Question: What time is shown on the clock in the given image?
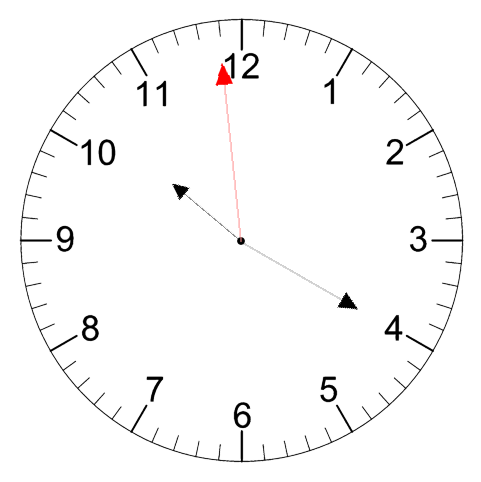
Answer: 10:19:59